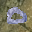
Label: 0